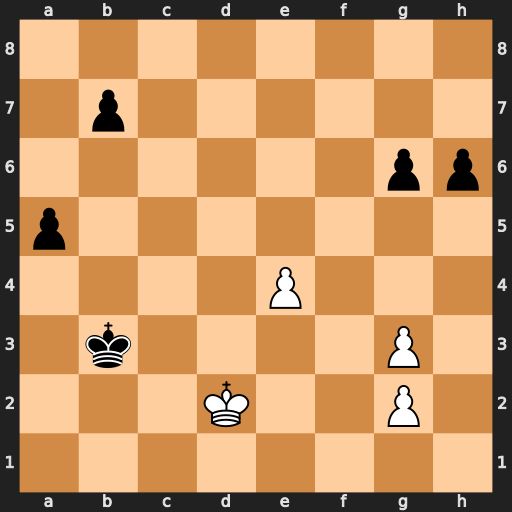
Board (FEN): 8/1p6/6pp/p7/4P3/1k4P1/3K2P1/8
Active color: w
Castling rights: -
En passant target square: -
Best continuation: e5 Kb4 e6 Kc5 e7